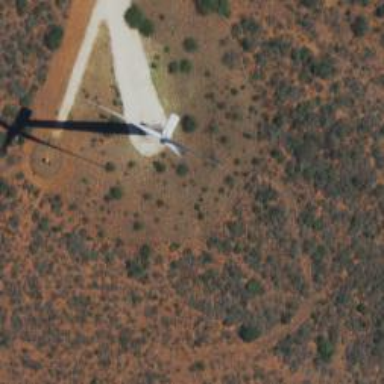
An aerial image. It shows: Wind generator with horizontal axis. The generator is wind turbine.